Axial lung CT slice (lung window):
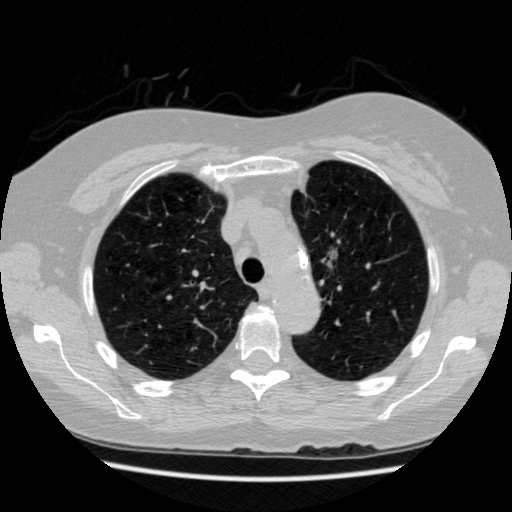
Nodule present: yes
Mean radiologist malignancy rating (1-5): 2